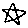
Label: star